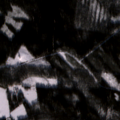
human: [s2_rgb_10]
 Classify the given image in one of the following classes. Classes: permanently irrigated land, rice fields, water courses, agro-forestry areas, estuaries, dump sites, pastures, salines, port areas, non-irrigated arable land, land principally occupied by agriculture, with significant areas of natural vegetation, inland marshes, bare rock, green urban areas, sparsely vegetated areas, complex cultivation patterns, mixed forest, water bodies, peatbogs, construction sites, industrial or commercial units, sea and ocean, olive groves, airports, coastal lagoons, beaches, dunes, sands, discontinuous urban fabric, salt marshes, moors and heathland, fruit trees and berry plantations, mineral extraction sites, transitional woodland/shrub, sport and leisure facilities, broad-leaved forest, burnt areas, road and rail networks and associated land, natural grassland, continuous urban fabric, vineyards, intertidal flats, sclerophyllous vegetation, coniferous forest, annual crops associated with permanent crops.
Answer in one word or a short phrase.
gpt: non-irrigated arable land, coniferous forest, transitional woodland/shrub